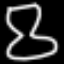
Label: hourglass